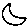
Label: moon